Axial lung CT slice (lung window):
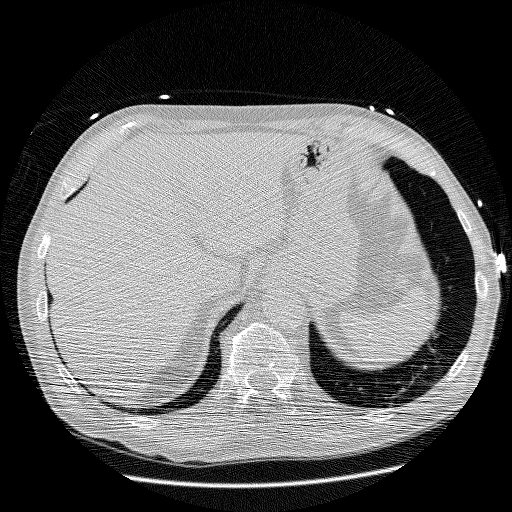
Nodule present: no